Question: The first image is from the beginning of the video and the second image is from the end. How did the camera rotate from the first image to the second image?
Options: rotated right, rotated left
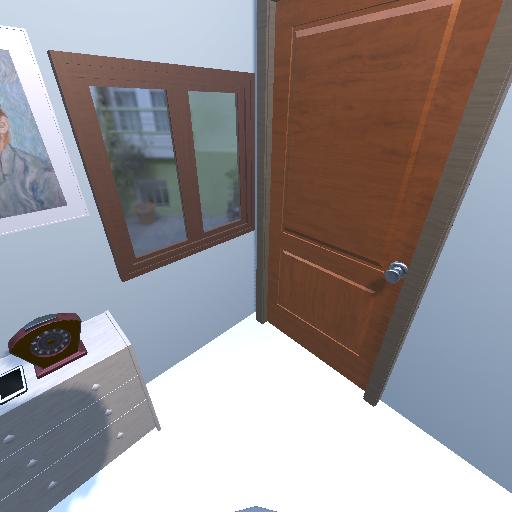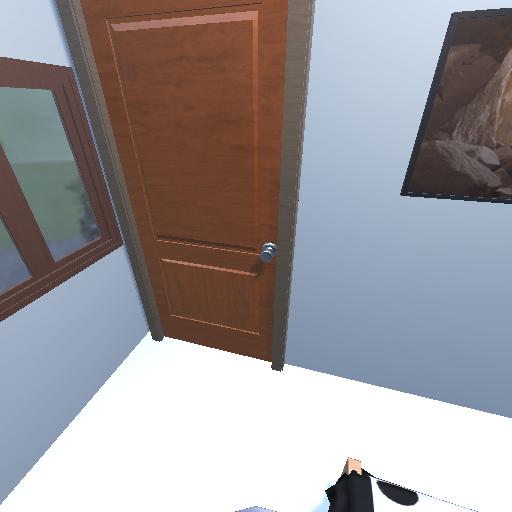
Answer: rotated right